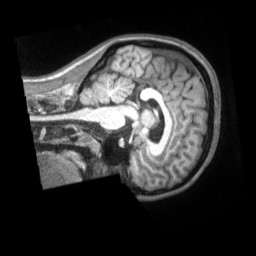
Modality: T1w
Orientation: sagittal
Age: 22
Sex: female